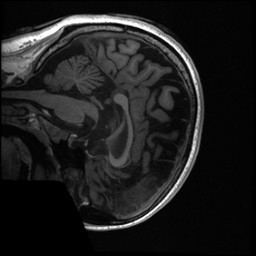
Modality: T1w
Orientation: sagittal
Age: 18
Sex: female